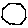
Label: hexagon